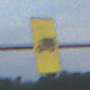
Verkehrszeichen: KFZZulaessigeGesamtmasse3Komma5TOhnePfeilsymbol
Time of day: SunriseSunset
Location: Outdoor (Nature)
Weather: PartlyCloudy
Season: NotSpecified
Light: Natural